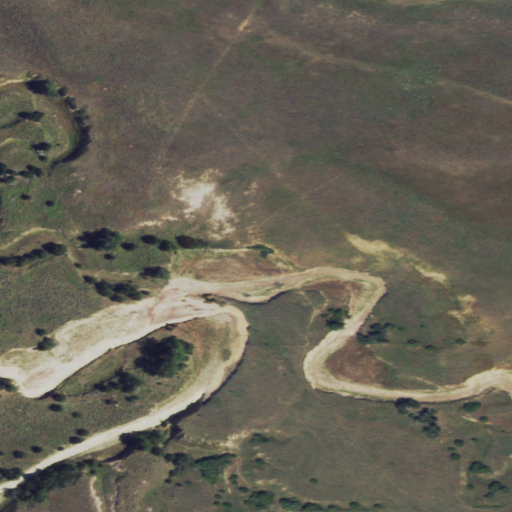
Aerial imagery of valley in Wyoming named Hells Canyon Draw containing shrub and grassland